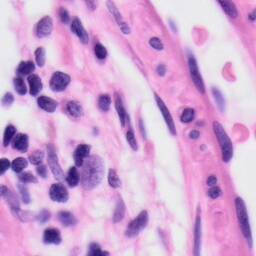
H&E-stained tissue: Skin